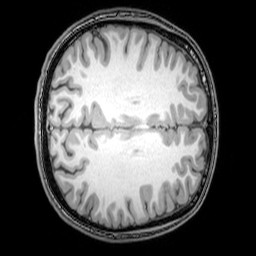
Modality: T1w
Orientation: axial
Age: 20
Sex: male
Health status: healthy
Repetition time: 0.081 s
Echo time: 0.037 s